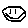
Label: smiley face